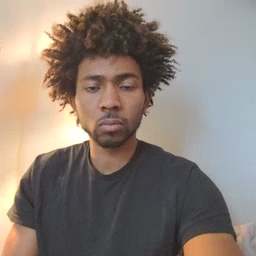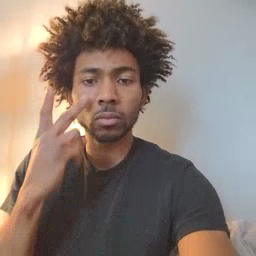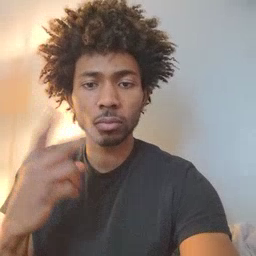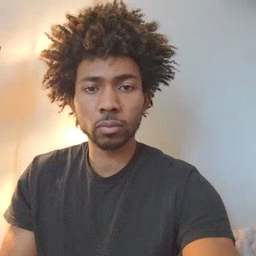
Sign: see